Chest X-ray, PA view. Patient: 69 years old, sex F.
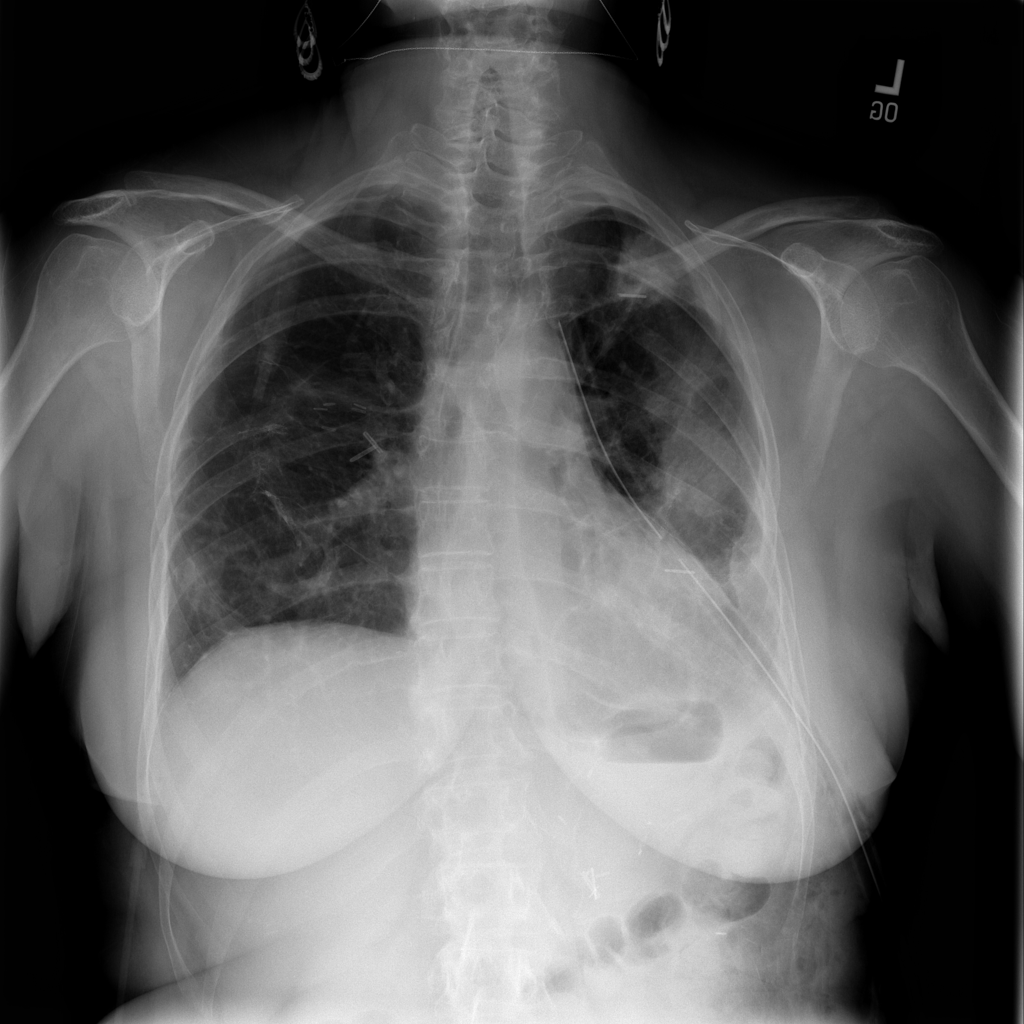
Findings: No Finding